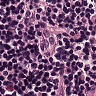
Metastatic tissue present: no